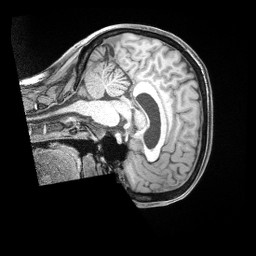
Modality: T1w
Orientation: sagittal
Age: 35
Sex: female
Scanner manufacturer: siemens
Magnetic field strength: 3 T
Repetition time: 2 s
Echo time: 0.00211 s